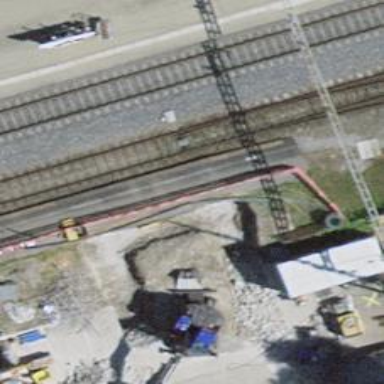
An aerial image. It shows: Railway switch.